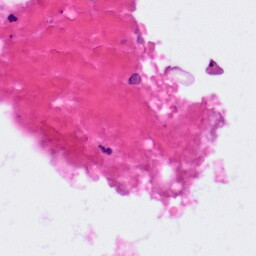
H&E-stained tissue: Colon